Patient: sex M, age 42
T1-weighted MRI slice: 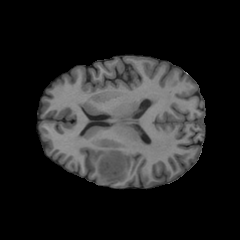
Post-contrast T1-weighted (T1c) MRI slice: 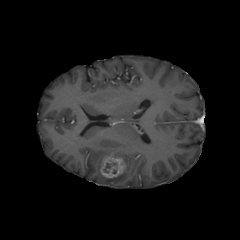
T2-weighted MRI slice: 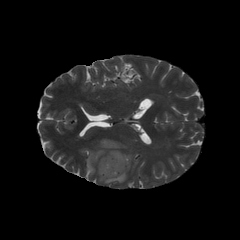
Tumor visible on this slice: yes
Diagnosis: Glioblastoma, IDH-wildtype
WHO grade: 4